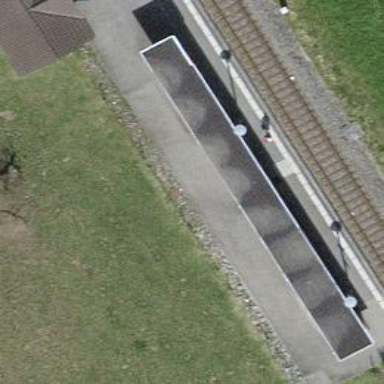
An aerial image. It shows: Halt on the railway.